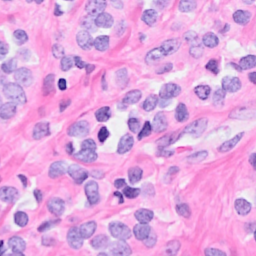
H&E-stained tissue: Breast